Question: I am trying to use a background image in my Worklight project. Everything works fine when i tried to run my code without worklight (I'm using notepad++ and run it on my browser).
However, my background image suddenly disappear when I use Worklight (i mean i copy - paste the code and edit the references), but other image (which use the 'src' tag) is still there.
This is my css code:
'''
body{
background:url(../images/background.png) no-repeat;
-webkit-background-size: cover;
-moz-background-size: cover;
-o-background-size: cover;
background-size: cover;
}
'''
This is the screenshot :

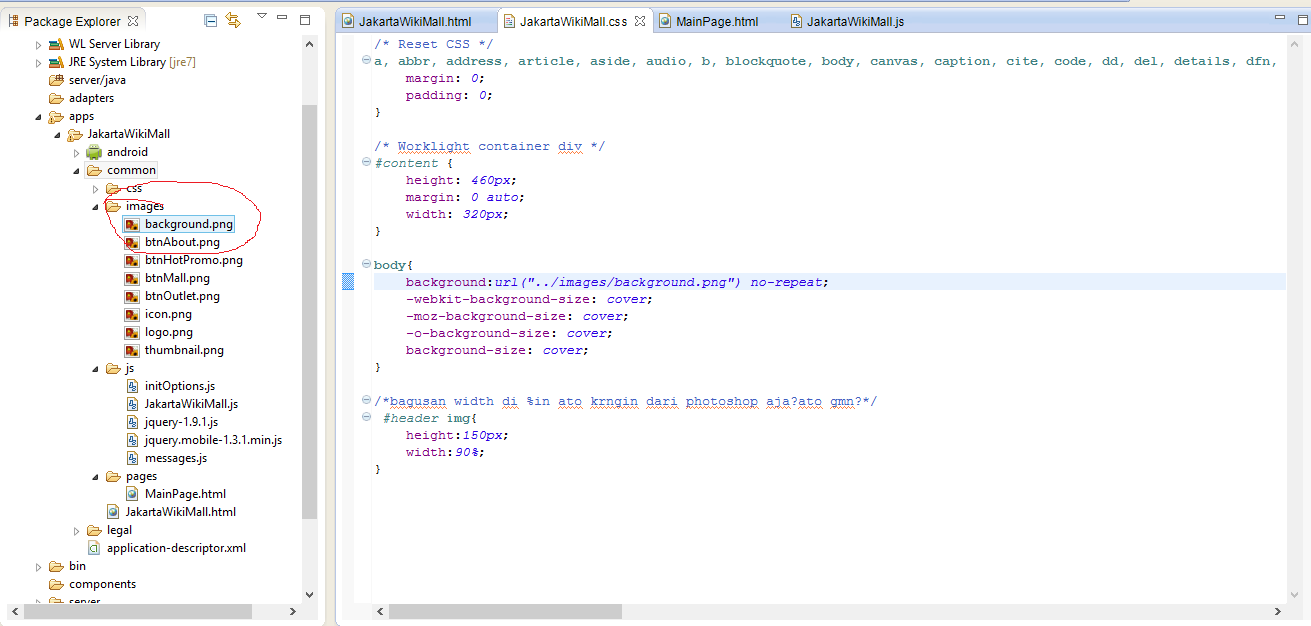
Answer: By following the next steps, I saw my background image in the application:
1. Created a new Worklight project and application
2. Placed an image file in the images folder (myProjectspps\myApp\common\images)
3. In the CSS file: body { background:url("../images/background.jpg"); }
4. Build all and deploy
5. Previewed via Worklight Console
Like I mentioned in my comment - edit your question and add your HTML and CSS.
Also make sure you have placed the image in the images folder.